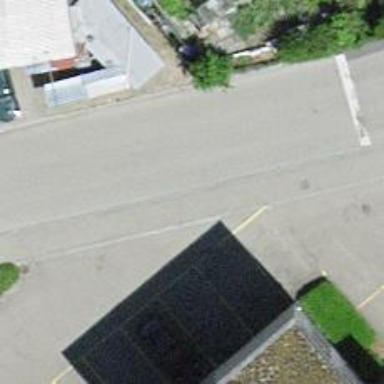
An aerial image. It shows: Asphalt sidewalk along the footway.